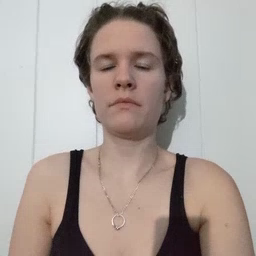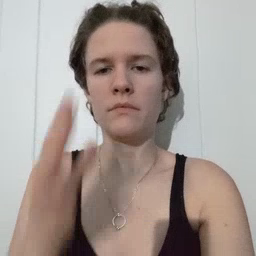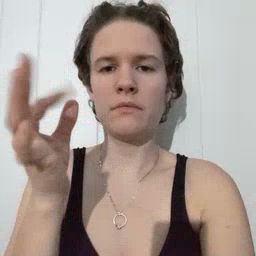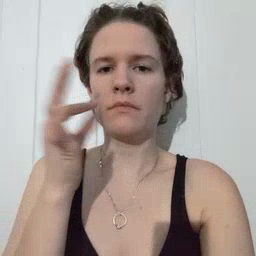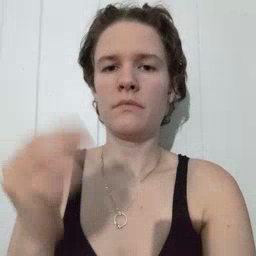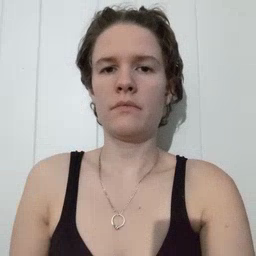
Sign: cat